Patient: sex M, age 57
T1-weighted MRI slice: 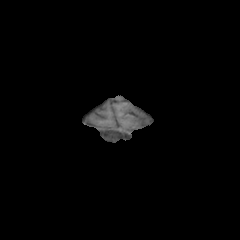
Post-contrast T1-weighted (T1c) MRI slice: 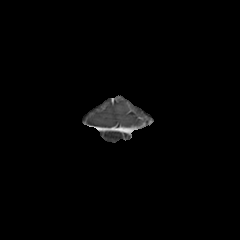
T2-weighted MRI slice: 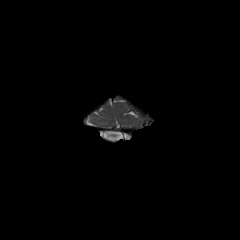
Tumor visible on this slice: no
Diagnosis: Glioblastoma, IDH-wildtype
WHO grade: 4